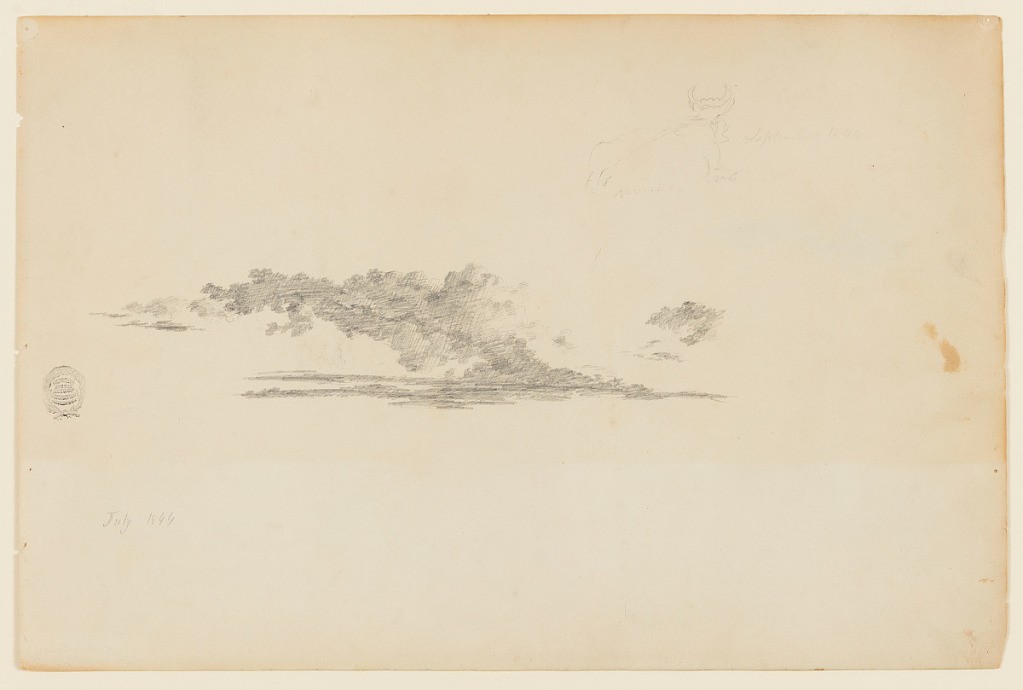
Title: Clouds and a Bull, Catskill, New York
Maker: Frederic Edwin Church, American, 1826–1900
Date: July and September 1844
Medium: Graphite on off-white wove paper; verso: graphite
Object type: Drawing
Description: Atmosphere and figure sketches around Catskill, New York, showing a view of a dark, billowing mass of clouds carried leftwards by the wind, at center, while at upper right, a bull with curving horns is faintly sketched from behind.

Figure and landscape sketches around Catskill, New York, showing, at right, an unfinished view of a figure (ostensibly a male) wearing a cap and a collared shirt or jacket. His left elbow is bent, raising his left hand upward, as he looks downward. At left, an extremely dark, overwrought sketch of three houses in front of trees and a hill is included.